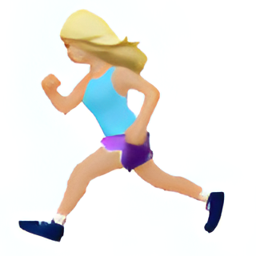
Name: woman running type 3
Emoji: 🏃🏼‍♀️
Group: People & Body
Sub-group: person-activity